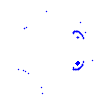
Particle: pion